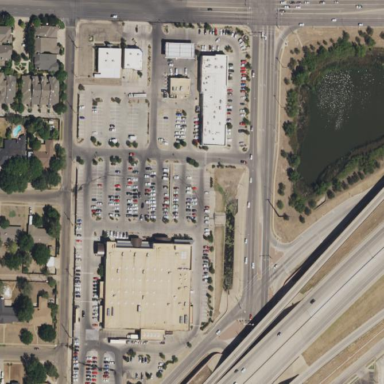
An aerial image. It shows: Retail area.